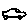
Label: car